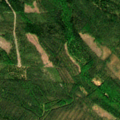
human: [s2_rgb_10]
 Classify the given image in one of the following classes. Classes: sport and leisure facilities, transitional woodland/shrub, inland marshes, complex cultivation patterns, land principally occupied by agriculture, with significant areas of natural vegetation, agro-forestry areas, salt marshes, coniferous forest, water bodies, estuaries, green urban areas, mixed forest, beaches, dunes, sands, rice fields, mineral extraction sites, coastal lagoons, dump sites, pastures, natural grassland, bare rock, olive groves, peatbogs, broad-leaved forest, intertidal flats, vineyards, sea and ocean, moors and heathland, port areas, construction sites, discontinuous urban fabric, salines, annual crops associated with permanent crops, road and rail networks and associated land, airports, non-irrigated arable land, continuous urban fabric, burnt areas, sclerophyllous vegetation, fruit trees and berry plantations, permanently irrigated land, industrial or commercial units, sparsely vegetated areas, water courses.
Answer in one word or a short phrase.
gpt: coniferous forest, mixed forest